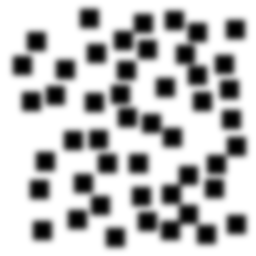
Squares: 48
Triangles: 0
Stars: 0
Total shapes: 48